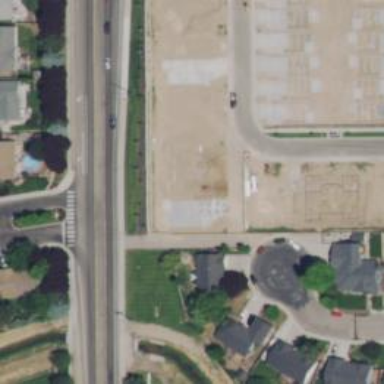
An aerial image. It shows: Unmarked road crossing.